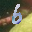
Label: 6